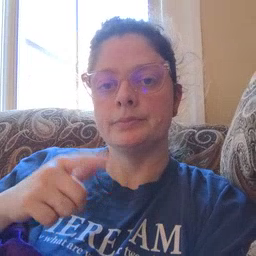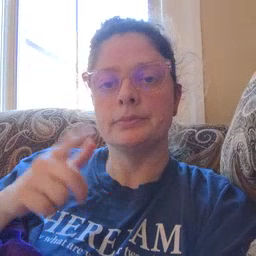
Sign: green